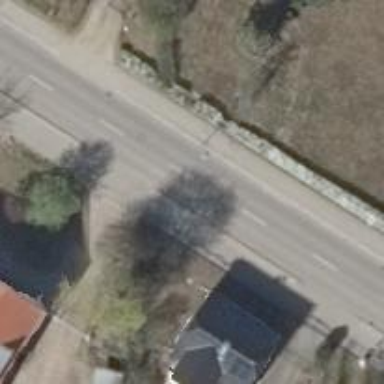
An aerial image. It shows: Secondary road with asphalt surface and sidewalks on both sides.